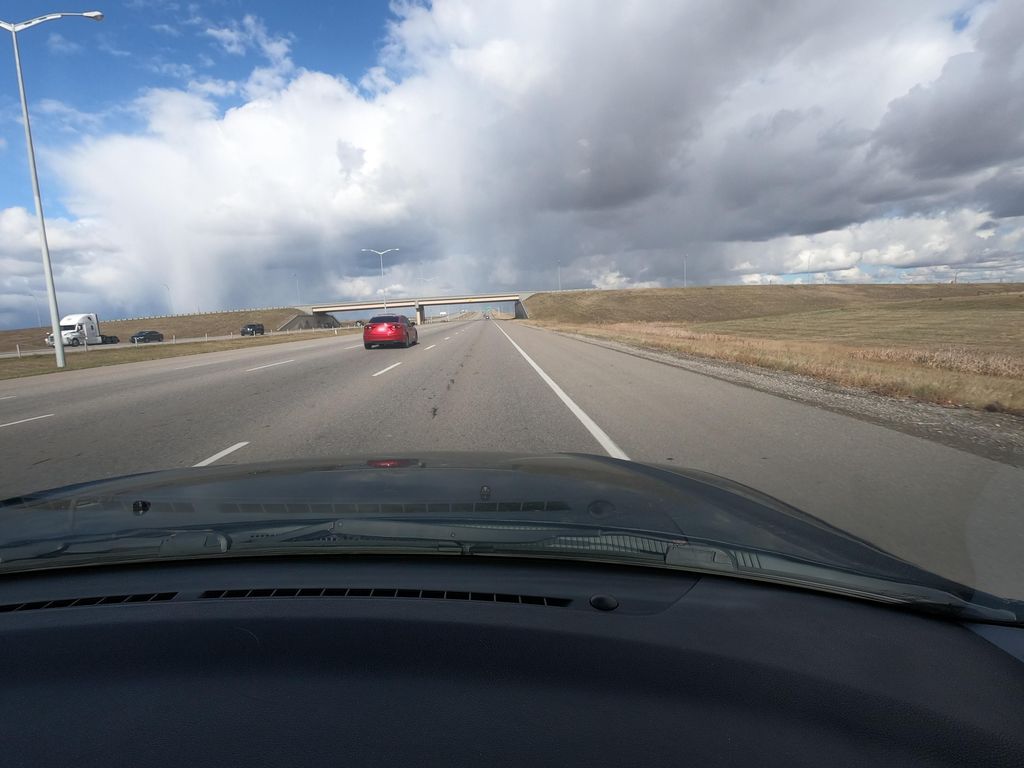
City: calgary